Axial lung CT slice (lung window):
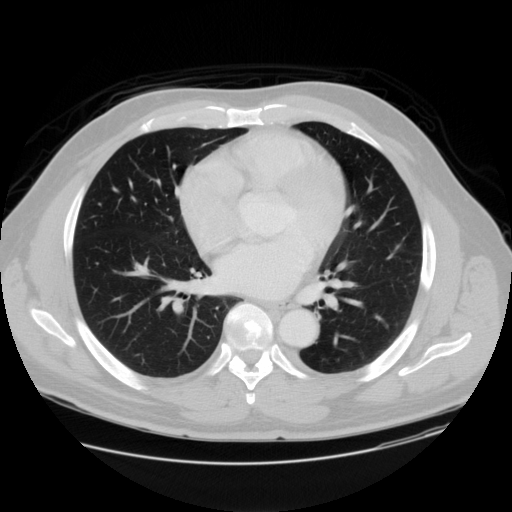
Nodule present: no